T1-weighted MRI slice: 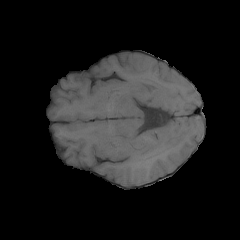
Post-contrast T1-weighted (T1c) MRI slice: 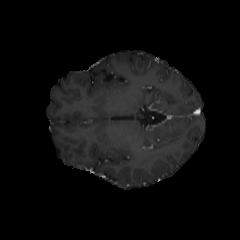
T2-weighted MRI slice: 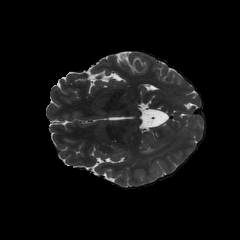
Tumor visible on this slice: no